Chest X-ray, PA view. Patient: 55 years old, sex F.
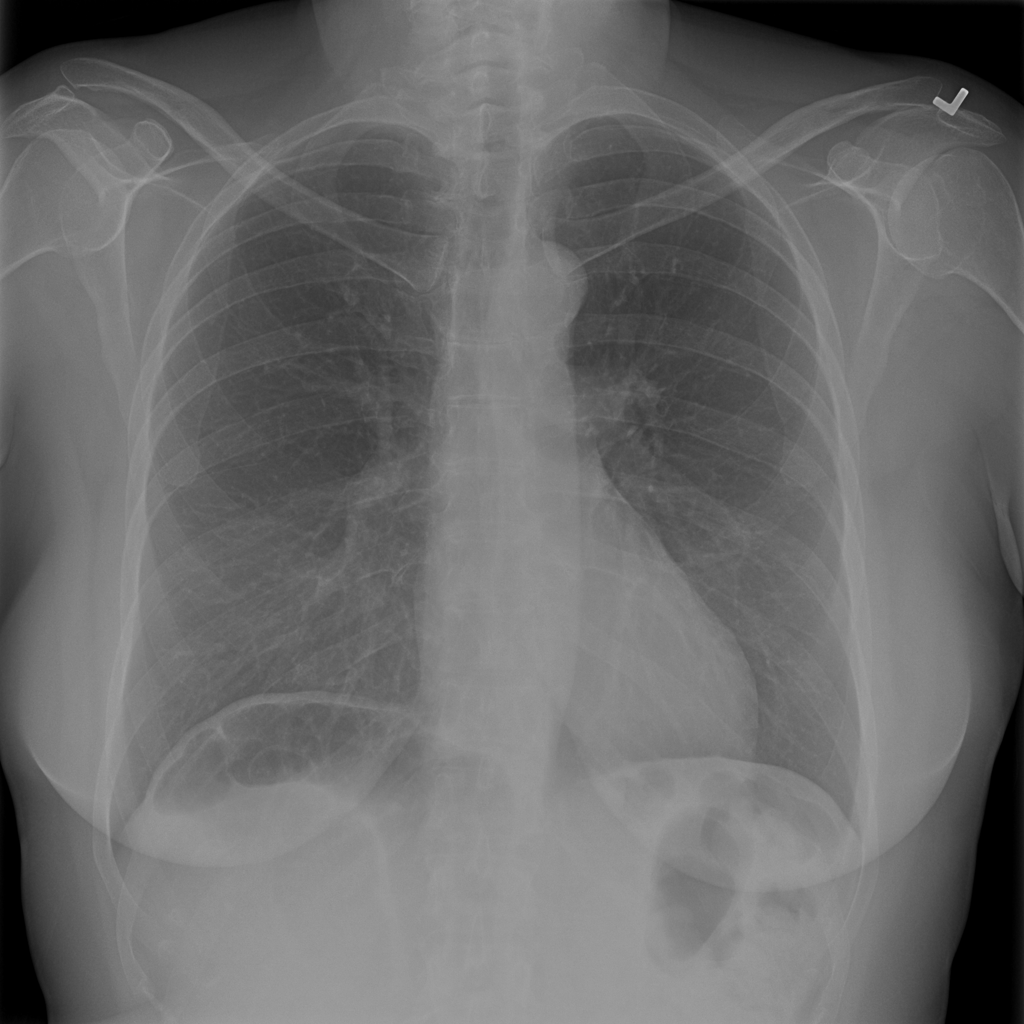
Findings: No Finding